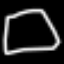
Label: square